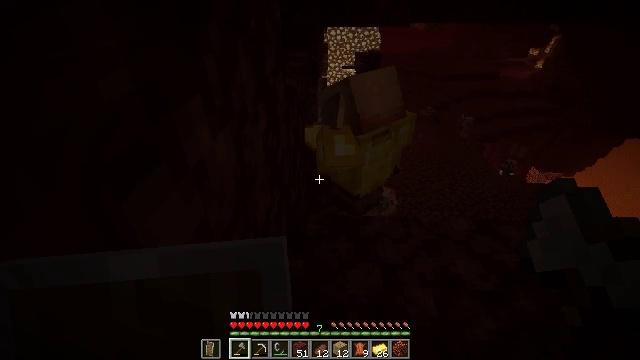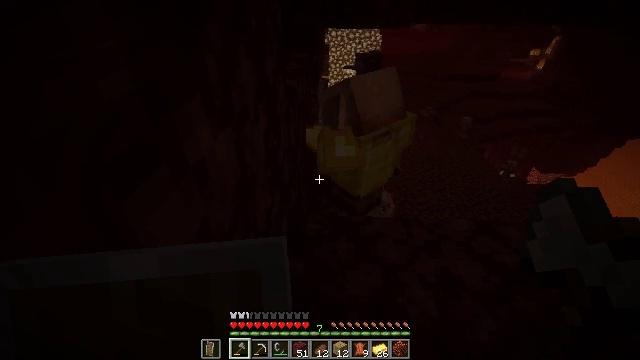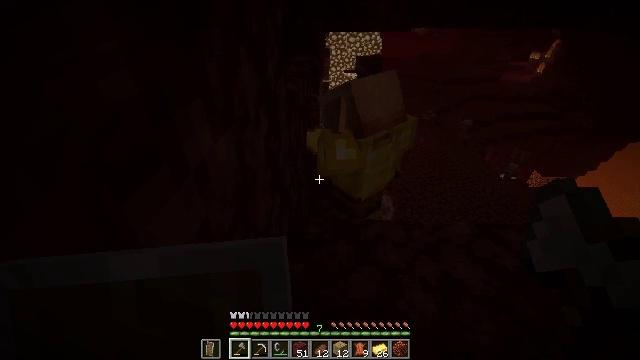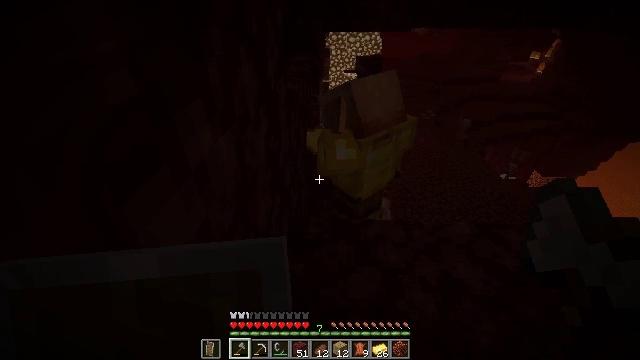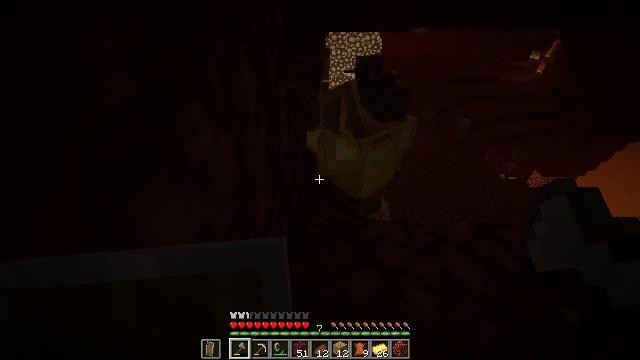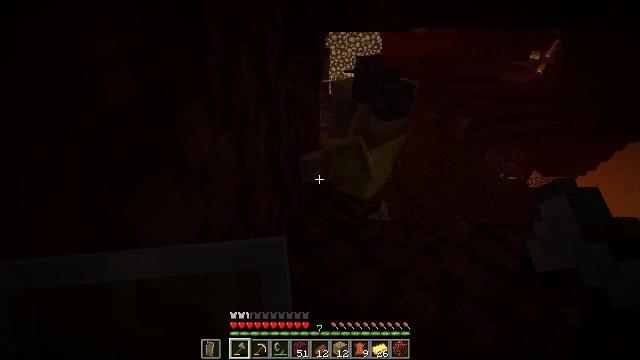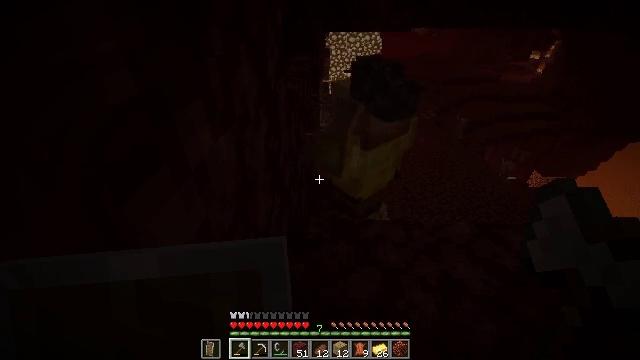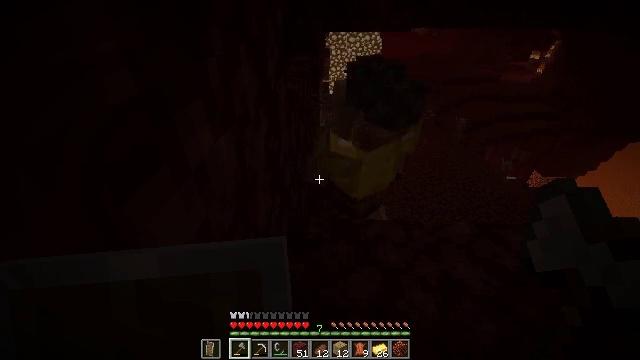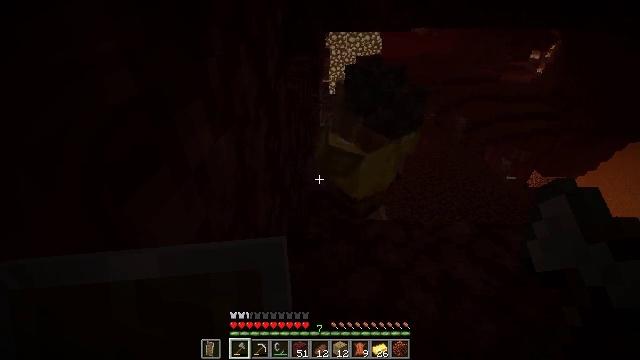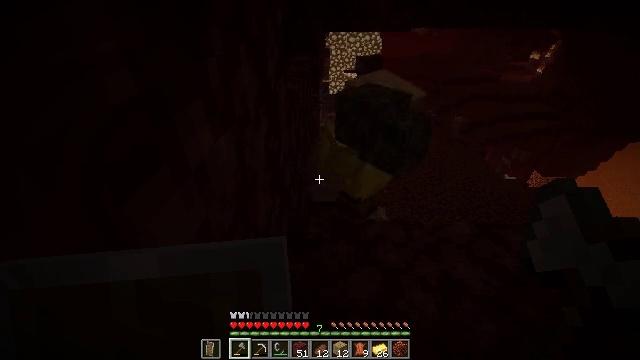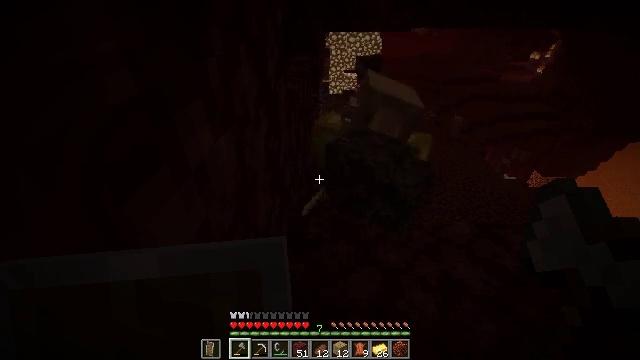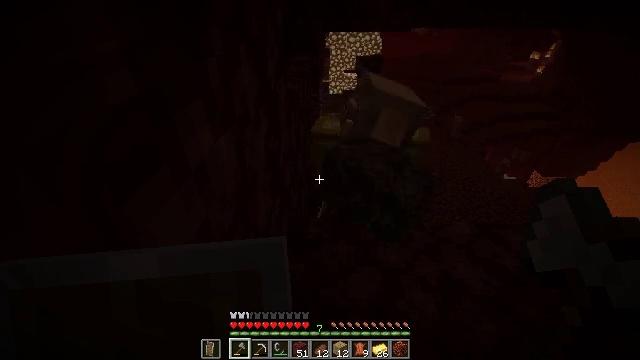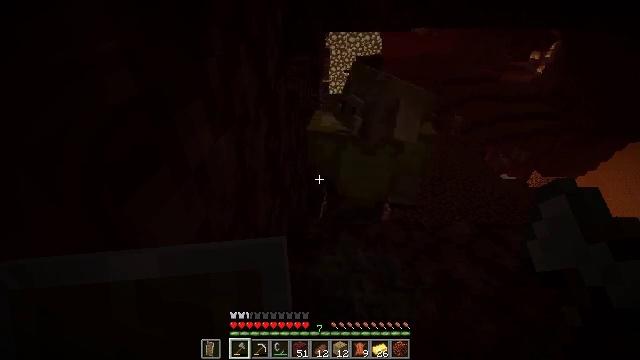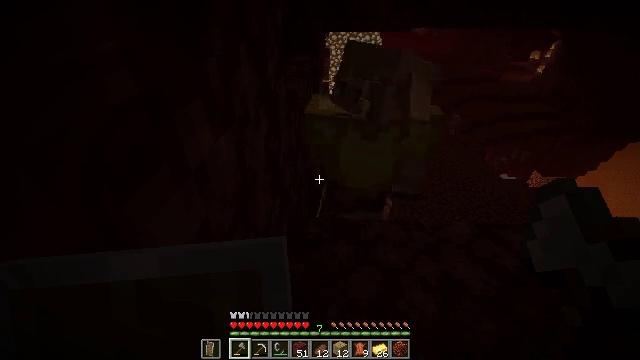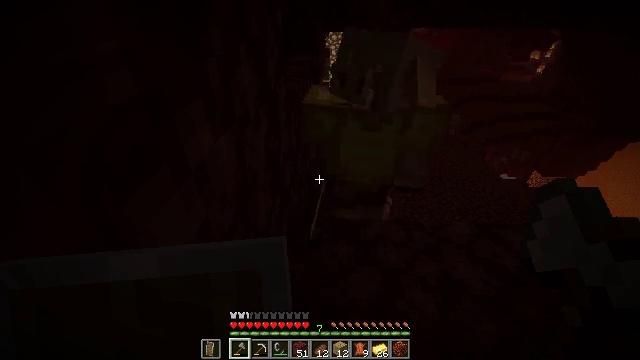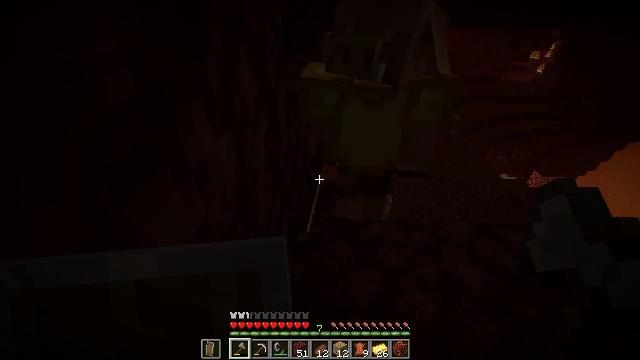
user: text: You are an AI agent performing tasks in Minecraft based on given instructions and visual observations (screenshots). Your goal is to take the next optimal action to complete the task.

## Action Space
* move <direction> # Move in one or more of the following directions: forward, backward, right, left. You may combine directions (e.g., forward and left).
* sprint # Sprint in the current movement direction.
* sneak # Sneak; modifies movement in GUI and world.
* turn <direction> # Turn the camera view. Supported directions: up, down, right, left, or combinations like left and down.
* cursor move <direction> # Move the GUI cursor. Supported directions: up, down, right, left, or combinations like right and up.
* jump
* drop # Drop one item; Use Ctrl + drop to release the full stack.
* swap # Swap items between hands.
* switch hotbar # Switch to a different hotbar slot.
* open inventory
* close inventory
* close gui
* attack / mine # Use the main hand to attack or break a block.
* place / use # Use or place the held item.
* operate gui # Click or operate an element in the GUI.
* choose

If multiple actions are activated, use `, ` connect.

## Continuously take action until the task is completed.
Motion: motion action
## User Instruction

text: Drop a gold ingot.
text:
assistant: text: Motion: no_op
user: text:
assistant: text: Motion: no_op
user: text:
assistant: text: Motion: no_op
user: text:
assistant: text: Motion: no_op
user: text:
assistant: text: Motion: no_op
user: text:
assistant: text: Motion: no_op
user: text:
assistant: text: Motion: no_op
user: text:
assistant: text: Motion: no_op
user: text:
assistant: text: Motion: no_op
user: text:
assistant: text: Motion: no_op
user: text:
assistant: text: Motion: no_op
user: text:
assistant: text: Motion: no_op
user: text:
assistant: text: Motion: no_op
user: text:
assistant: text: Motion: no_op
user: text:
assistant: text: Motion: no_op
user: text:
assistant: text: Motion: no_op
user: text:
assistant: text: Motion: no_op
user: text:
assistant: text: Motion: no_op
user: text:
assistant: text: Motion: no_op
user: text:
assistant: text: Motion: turn right and down
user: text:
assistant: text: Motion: turn right and down
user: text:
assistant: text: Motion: turn right and down
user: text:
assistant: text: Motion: turn right
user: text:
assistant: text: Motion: turn left and up
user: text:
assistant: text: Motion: turn left and up
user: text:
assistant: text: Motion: open inventory
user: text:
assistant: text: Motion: open inventory
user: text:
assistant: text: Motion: no_op
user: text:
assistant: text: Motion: no_op
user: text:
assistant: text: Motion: no_op